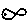
Label: fish